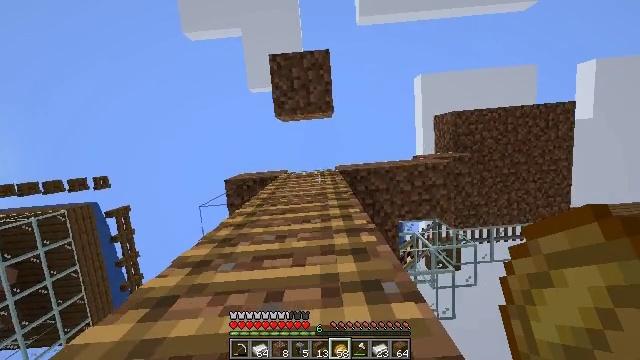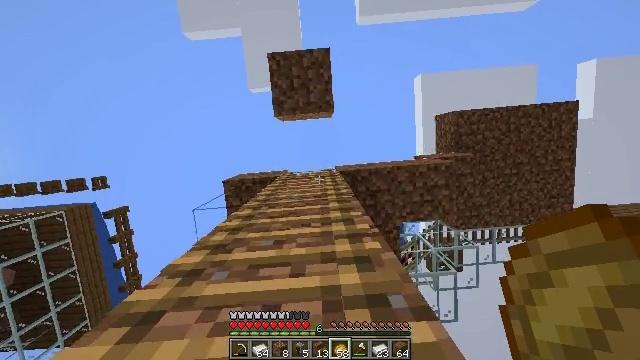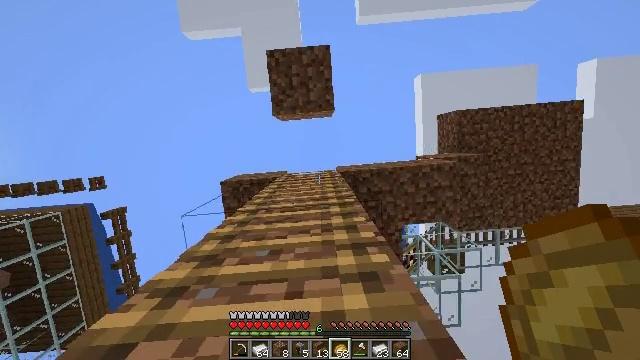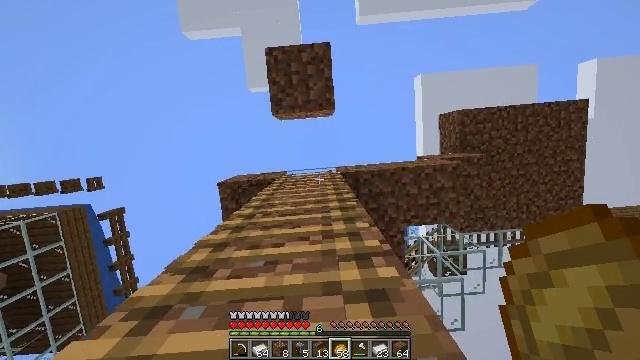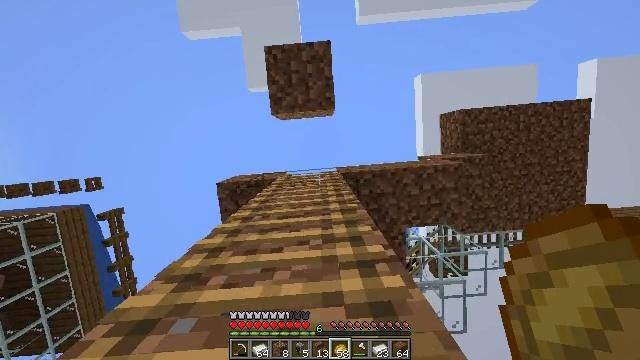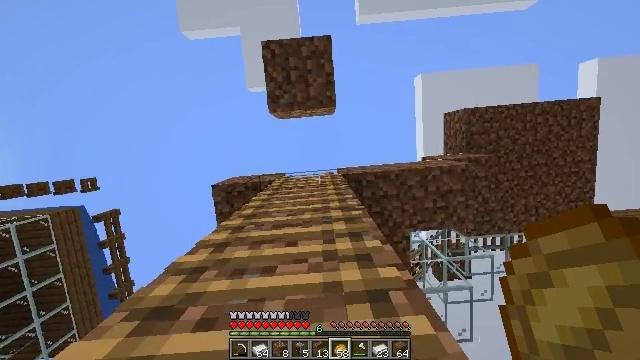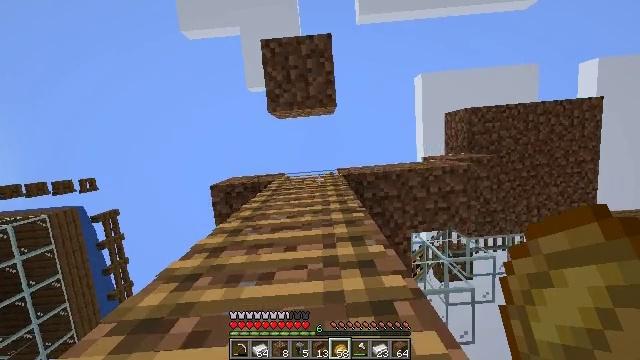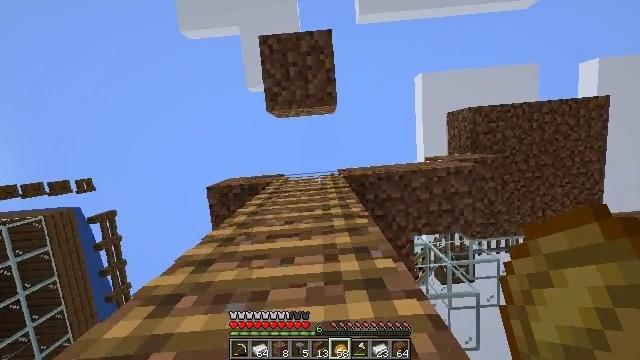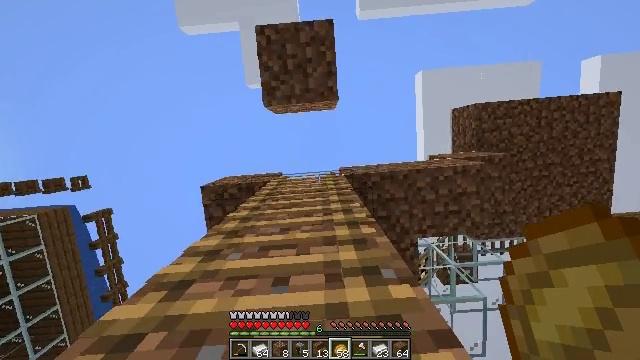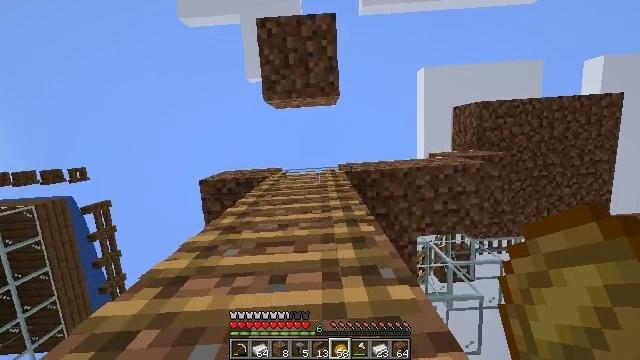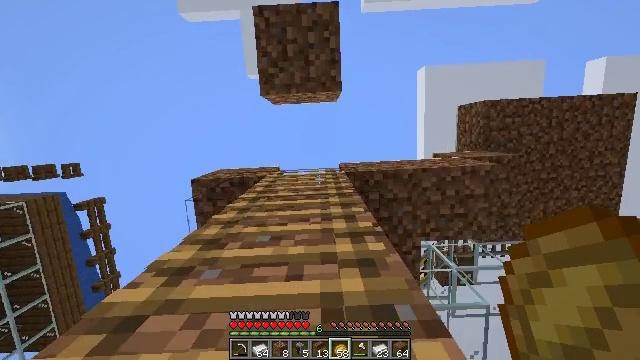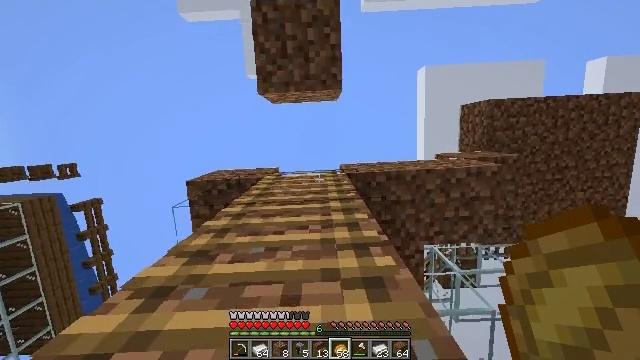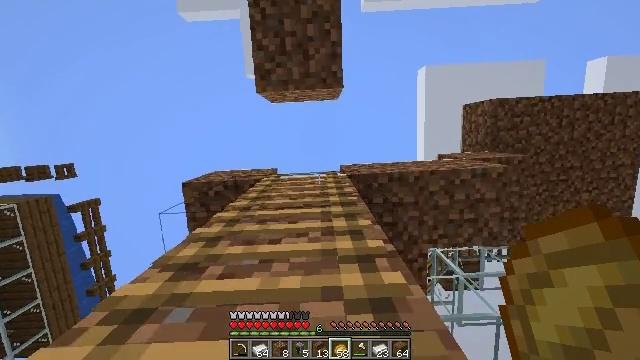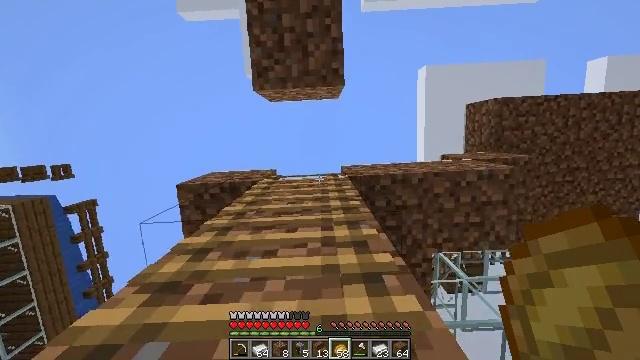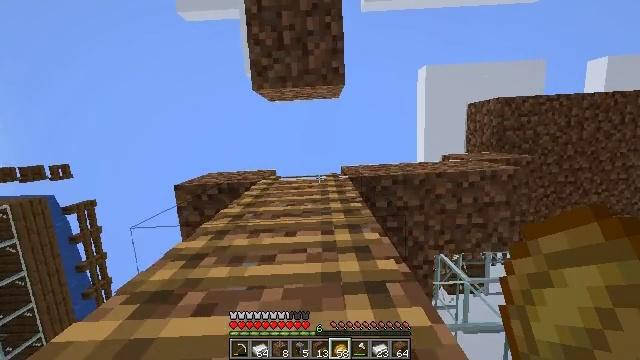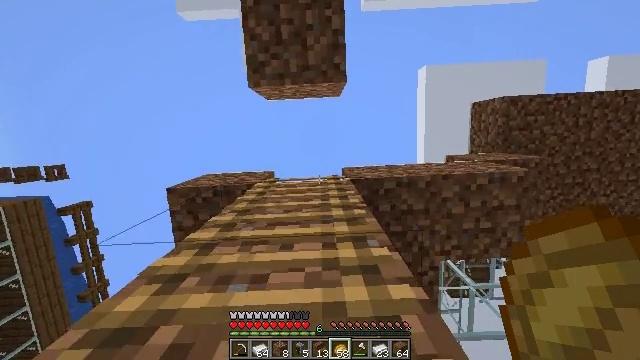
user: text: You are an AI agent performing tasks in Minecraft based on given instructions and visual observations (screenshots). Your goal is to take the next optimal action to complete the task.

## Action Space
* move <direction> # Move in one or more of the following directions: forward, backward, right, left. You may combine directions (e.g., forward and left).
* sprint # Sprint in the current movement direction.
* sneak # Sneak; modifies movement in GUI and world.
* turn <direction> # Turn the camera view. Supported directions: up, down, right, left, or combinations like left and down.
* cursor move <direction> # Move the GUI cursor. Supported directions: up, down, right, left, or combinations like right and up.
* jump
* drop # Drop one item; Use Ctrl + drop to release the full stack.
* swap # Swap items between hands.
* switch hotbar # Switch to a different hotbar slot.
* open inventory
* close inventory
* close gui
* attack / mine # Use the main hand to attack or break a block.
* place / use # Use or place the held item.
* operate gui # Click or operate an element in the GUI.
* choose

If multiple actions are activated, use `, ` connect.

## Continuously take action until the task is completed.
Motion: motion action
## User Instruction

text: Retrieve the smithing table you placed.
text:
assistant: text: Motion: move forward, sprint
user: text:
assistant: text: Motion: move forward, sprint
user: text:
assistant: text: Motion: move forward, sprint
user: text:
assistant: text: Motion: move forward, sprint
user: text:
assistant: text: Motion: move forward
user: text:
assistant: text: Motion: move forward, sprint
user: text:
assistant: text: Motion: move forward, sprint
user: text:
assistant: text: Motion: move forward, sprint
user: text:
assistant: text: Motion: move forward, sprint, turn right
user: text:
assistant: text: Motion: move forward
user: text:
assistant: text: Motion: move forward
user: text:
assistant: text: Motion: move forward, sprint
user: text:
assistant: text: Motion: move forward, sprint
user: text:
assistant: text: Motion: move forward, sprint
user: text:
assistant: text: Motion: move forward
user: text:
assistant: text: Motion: move forward
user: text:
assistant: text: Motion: move forward, sprint
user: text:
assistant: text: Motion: move forward, sprint
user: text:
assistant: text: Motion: move forward, sprint
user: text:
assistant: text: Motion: move forward, sprint
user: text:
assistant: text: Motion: move forward, sprint, turn down
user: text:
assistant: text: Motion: move forward, turn down
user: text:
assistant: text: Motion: move forward, sprint
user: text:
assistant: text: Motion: move forward, sprint
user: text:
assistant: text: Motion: move forward, sprint
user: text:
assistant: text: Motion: move forward, sprint
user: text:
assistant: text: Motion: move forward
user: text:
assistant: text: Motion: move forward, sprint, turn down
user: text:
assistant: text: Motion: move forward, sprint, turn down
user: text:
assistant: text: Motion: move forward, sprint, turn down